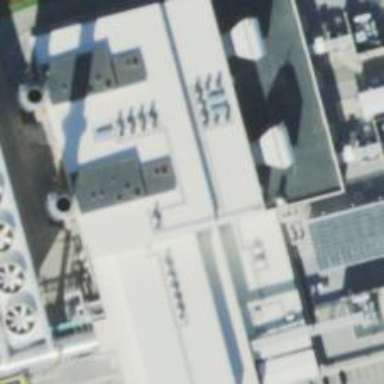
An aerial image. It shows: Gas turbine power generator.